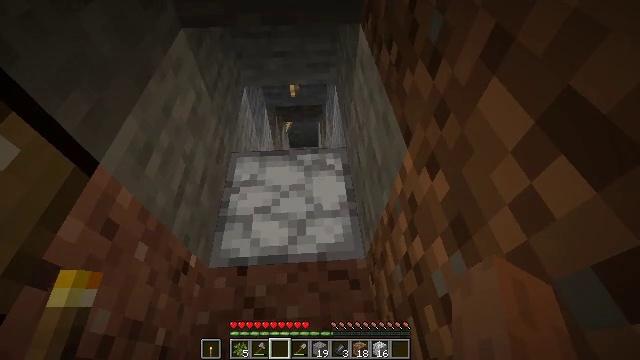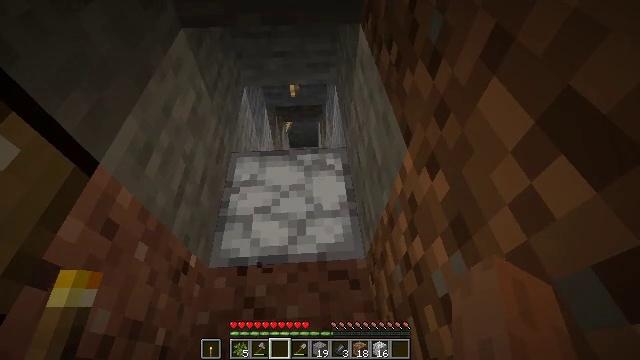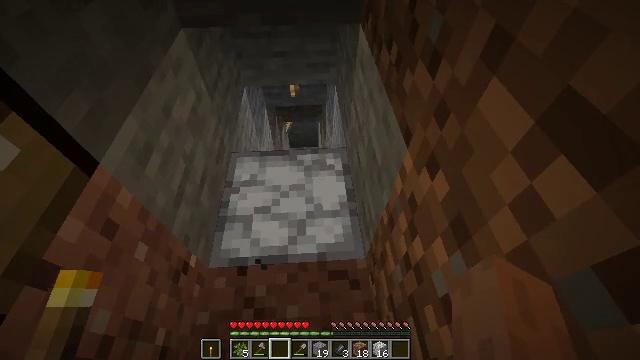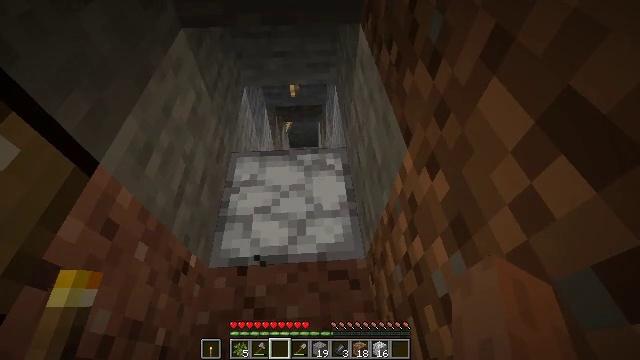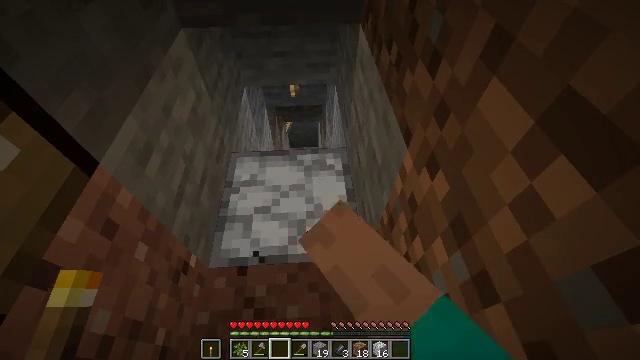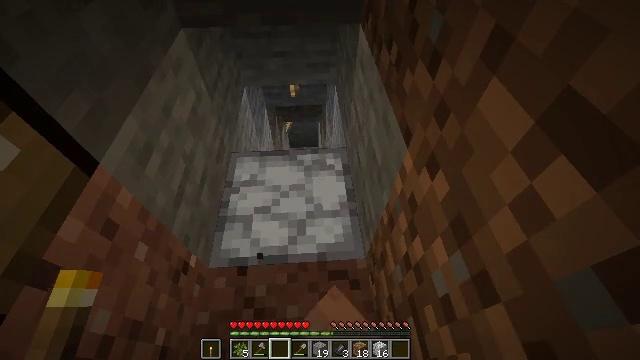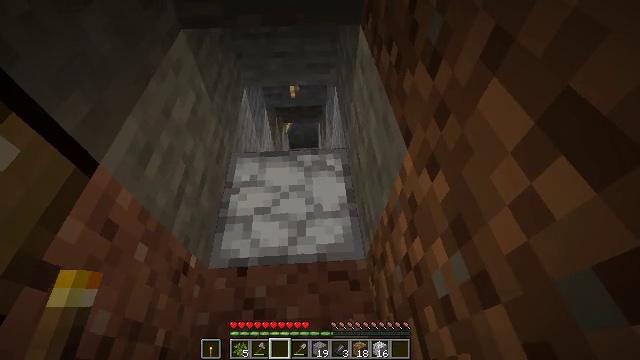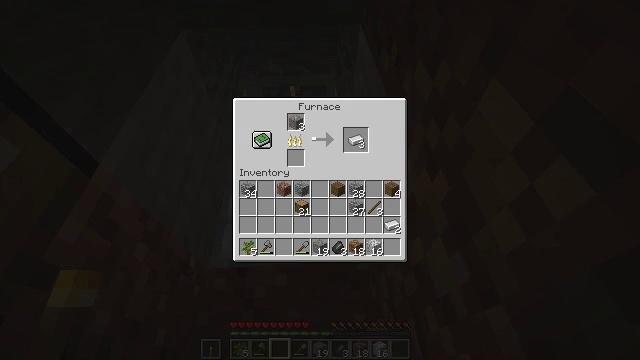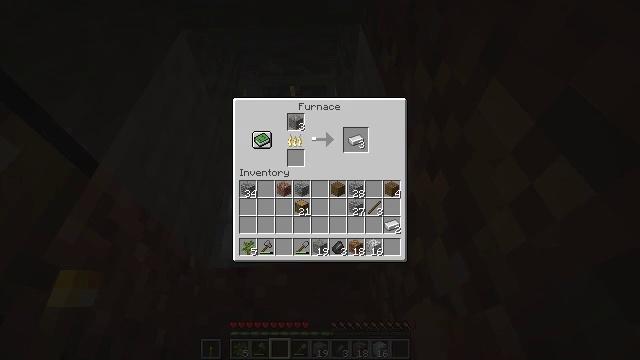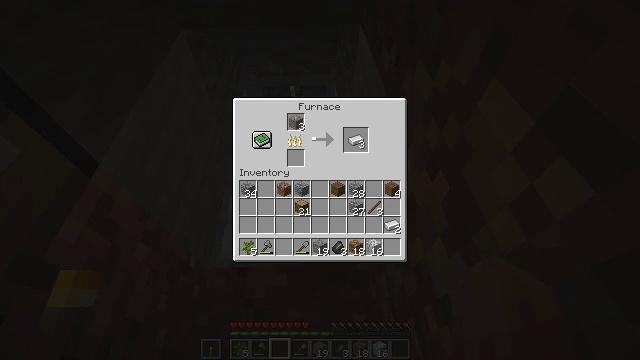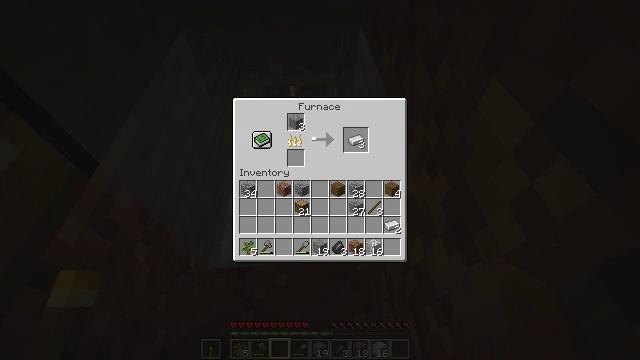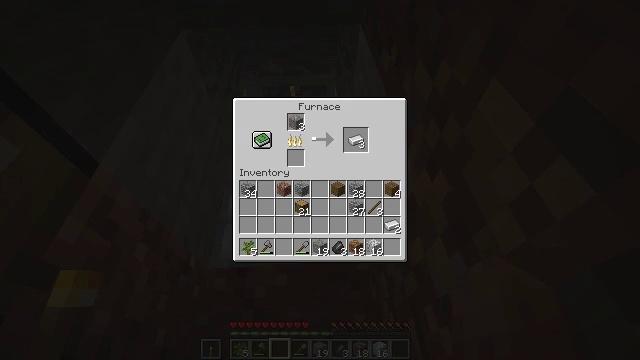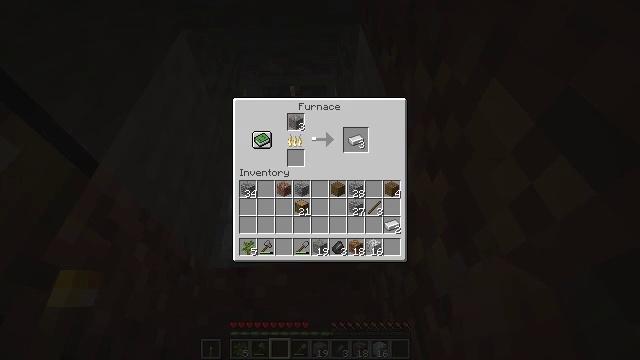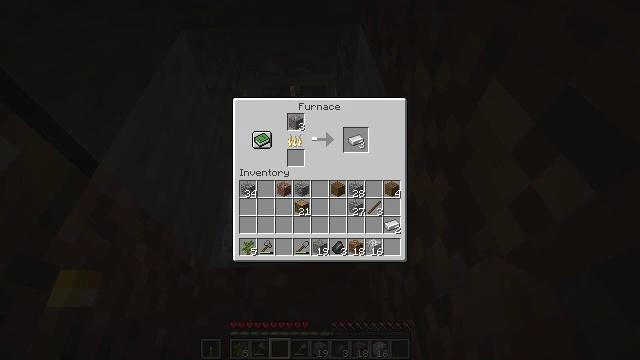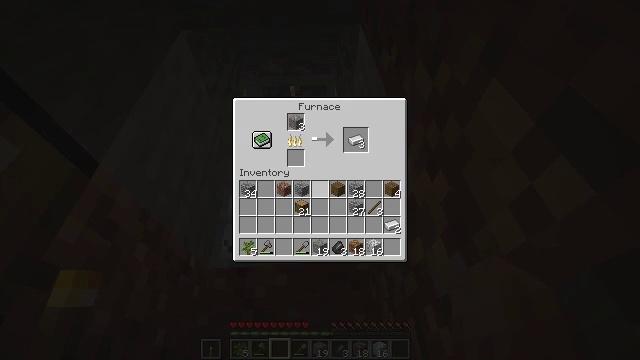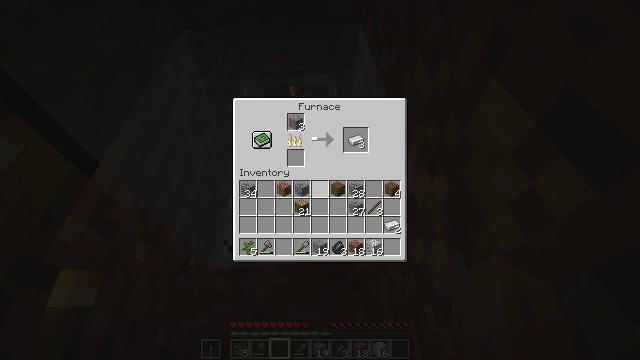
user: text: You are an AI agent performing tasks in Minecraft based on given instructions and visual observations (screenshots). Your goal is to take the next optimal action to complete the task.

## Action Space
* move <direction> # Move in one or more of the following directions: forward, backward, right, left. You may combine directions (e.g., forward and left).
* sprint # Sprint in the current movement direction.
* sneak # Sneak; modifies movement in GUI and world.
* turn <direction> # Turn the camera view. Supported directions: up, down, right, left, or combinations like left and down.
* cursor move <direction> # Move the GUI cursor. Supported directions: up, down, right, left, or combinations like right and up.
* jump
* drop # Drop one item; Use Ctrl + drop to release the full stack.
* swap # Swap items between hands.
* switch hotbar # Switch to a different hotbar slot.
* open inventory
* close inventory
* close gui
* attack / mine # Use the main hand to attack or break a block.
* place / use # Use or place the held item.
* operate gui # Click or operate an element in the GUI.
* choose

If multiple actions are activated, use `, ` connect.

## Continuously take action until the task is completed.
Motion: motion action
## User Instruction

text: Craft an iron pickaxe.
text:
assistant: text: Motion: no_op
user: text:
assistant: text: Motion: use / place
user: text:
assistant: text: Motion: use / place
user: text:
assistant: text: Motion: use / place
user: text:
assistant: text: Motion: use / place
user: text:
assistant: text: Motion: no_op
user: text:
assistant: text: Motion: no_op
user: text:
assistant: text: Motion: no_op
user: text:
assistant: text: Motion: no_op
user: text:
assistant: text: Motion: no_op
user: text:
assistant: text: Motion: no_op
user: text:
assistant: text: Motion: no_op
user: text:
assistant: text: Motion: no_op
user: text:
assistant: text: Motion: no_op
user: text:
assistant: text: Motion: no_op
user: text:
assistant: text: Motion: no_op
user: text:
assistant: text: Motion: no_op
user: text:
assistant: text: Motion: no_op
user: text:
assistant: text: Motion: sneak
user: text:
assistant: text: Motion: sneak
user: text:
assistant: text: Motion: sneak
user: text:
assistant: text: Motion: sneak
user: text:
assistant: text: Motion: sneak
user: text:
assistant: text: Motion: sneak
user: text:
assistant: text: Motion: sneak
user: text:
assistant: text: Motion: sneak
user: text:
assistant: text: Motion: sneak
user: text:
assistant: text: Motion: sneak
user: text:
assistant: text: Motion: sneak, attack / mine
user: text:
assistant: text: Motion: sneak, attack / mine